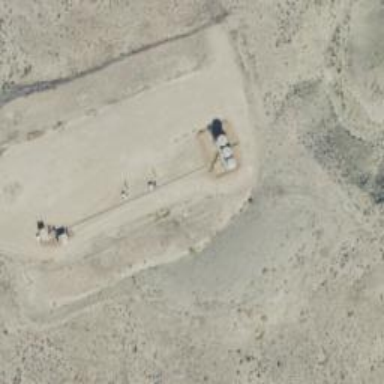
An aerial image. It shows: Petroleum well.